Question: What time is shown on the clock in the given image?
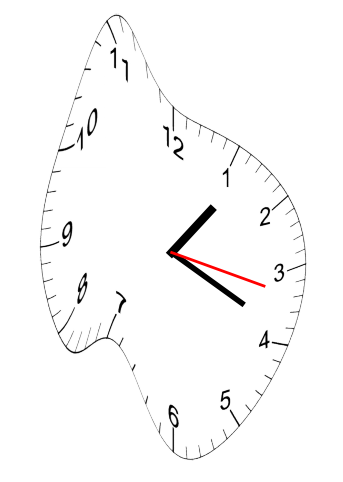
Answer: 01:19:17